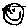
Label: smiley face